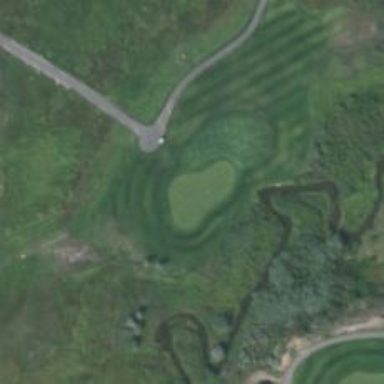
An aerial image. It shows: View of golf hole.